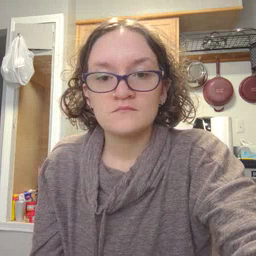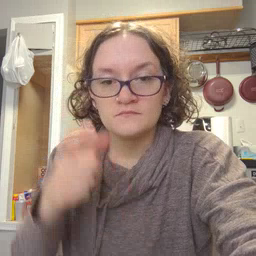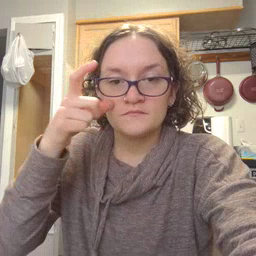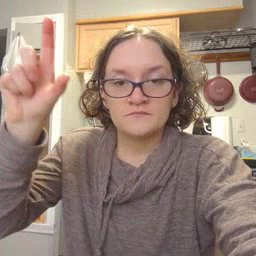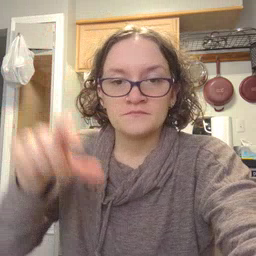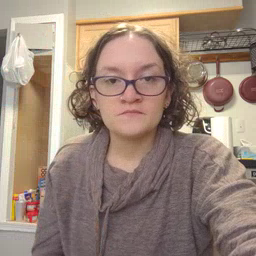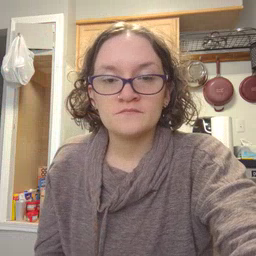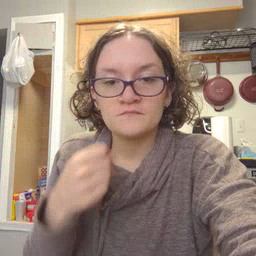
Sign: moon